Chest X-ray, PA view. Patient: 35 years old, sex M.
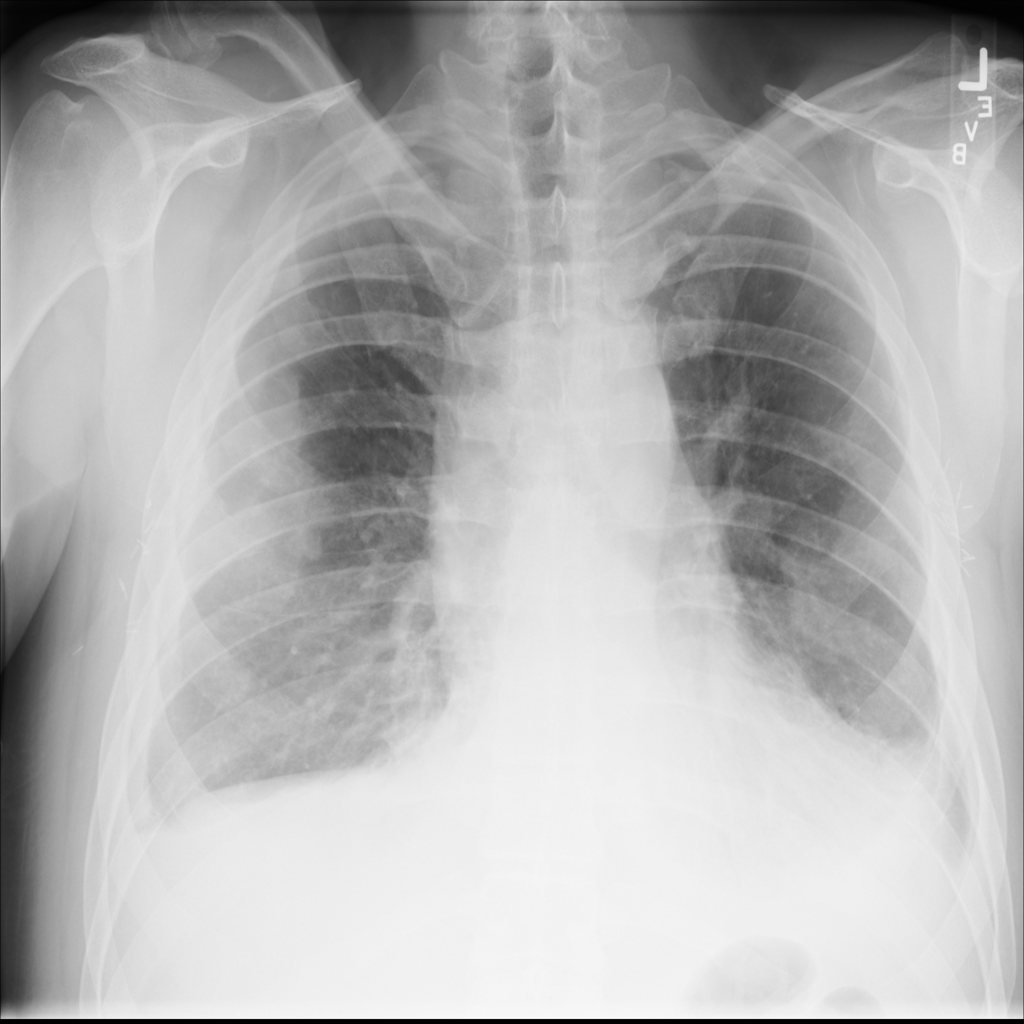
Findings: Atelectasis, Effusion